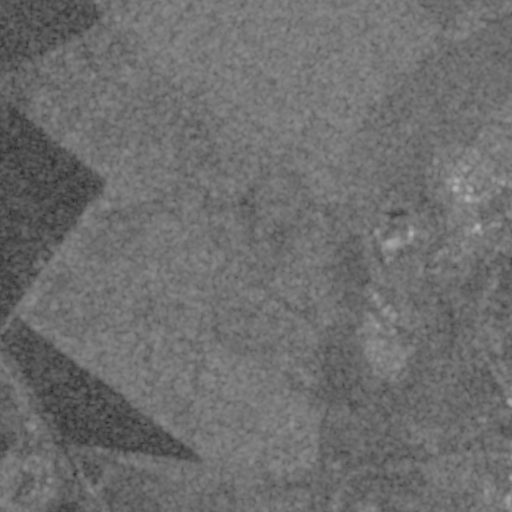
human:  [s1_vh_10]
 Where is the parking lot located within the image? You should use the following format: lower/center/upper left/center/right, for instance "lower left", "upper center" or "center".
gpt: The parking lot is located in the center right of the image.
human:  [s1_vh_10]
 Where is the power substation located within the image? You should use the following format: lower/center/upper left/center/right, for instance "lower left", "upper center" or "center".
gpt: The power substation is located in the lower right of the image.
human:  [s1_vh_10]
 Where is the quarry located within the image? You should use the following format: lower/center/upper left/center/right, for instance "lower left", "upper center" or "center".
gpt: The quarry is located in the lower right of the image.
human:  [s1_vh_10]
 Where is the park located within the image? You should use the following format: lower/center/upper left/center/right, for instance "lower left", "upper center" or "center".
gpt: There is no park in the image.

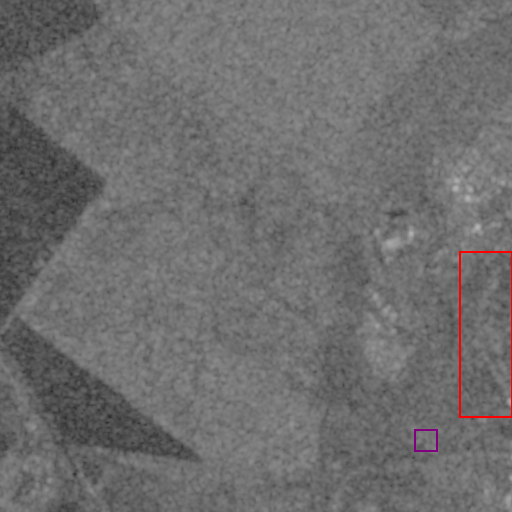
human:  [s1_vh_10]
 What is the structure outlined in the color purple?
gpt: The structure outlined in purple is a power substation.
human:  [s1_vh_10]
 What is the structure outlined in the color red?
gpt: The structure outlined in red is a quarry.
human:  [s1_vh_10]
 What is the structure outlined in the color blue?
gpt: There is no blue outline.